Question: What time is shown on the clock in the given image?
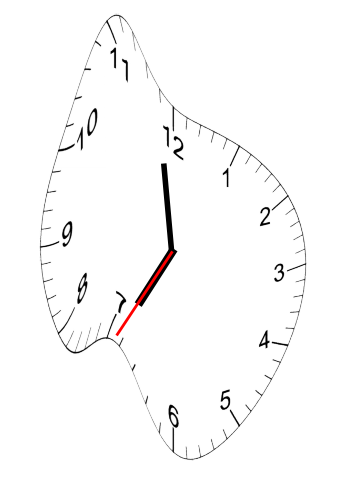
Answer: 06:58:35